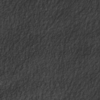
Label: not_dusty